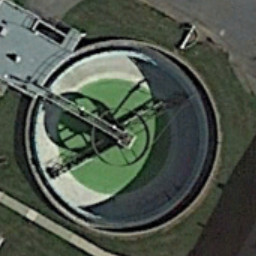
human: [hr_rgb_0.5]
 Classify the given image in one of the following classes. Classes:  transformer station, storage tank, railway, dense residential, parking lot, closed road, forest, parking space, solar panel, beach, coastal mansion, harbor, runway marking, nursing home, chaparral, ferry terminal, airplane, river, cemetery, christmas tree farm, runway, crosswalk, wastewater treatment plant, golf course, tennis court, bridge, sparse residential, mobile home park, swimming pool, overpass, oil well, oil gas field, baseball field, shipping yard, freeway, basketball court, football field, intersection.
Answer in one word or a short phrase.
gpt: wastewater treatment plant